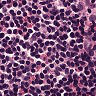
Metastatic tissue present: no